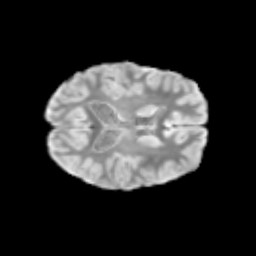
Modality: T2w
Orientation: axial
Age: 10
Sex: male
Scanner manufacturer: siemens
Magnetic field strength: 3 T
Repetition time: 3.8 s
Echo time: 0.07 s